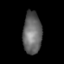
Tissue: lung
Cell type: T cells
Senescence score: 0.2122
Nuclear area (px): 773
Mean DAPI intensity: 102.948